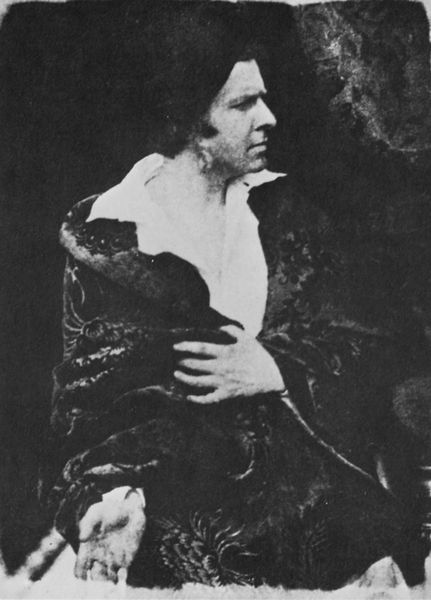
Titel: Porträt des Photographen David Octavius Hill
Künstler: Robert Adamson
Institution: unbekannt
Schlagwörter: dunkel, hand, mann, nackt, umhang, weiß, sitzen, finger, geste, haar, hintergrund, hut, mund, nase, profil, schwarz, blick, muster, ornament, hemd, jacke, augen, böse, gesicht, kleidung, kragen, mensch, pelz, samt, bild, bildnis, hals, herr, hände, portrait, porträt, schauen, vorhang, haare, mantel, stoff, decke, theater, kinn, lippen, potrait, fell, seitlich, haltung, modern, ernst, zeigen, foto, fotografie, photographie, schwarz-weiss, künstler, wagner, halt, darsteller, photo, rolle, gestus, spreizen, fragend, schauspieler, frage, alten, nadar, anfänge, atelier nadar, kotteletten, kortteletten